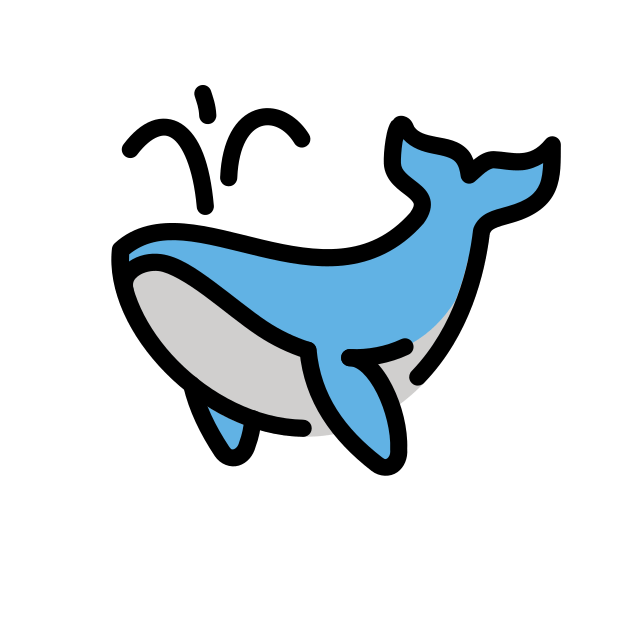
Emoji: 🐳
Name: spouting whale
Unicode: 0x1f433